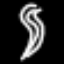
Label: squiggle